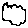
Label: cloud